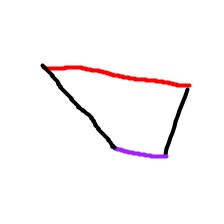
Shape: trapezoid